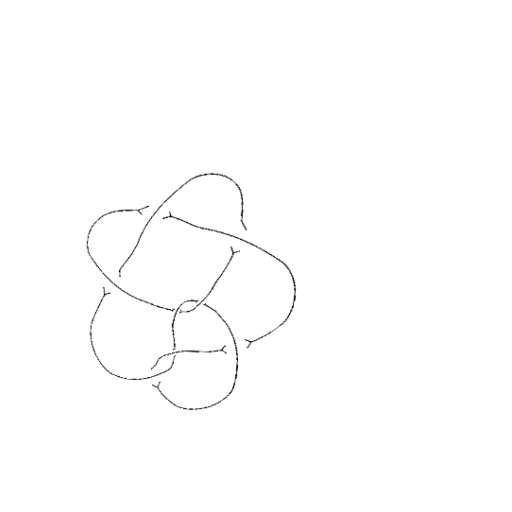
Crossing number: 8